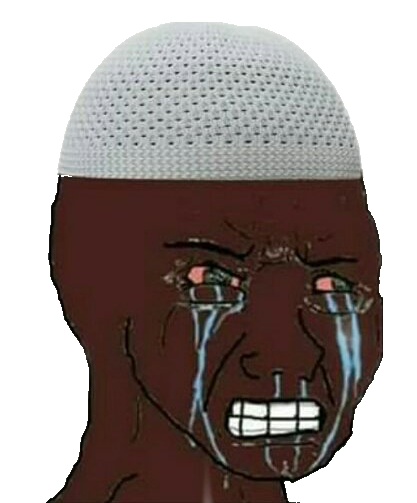
Label: 5_Crying_Wojak